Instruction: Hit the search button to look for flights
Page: home
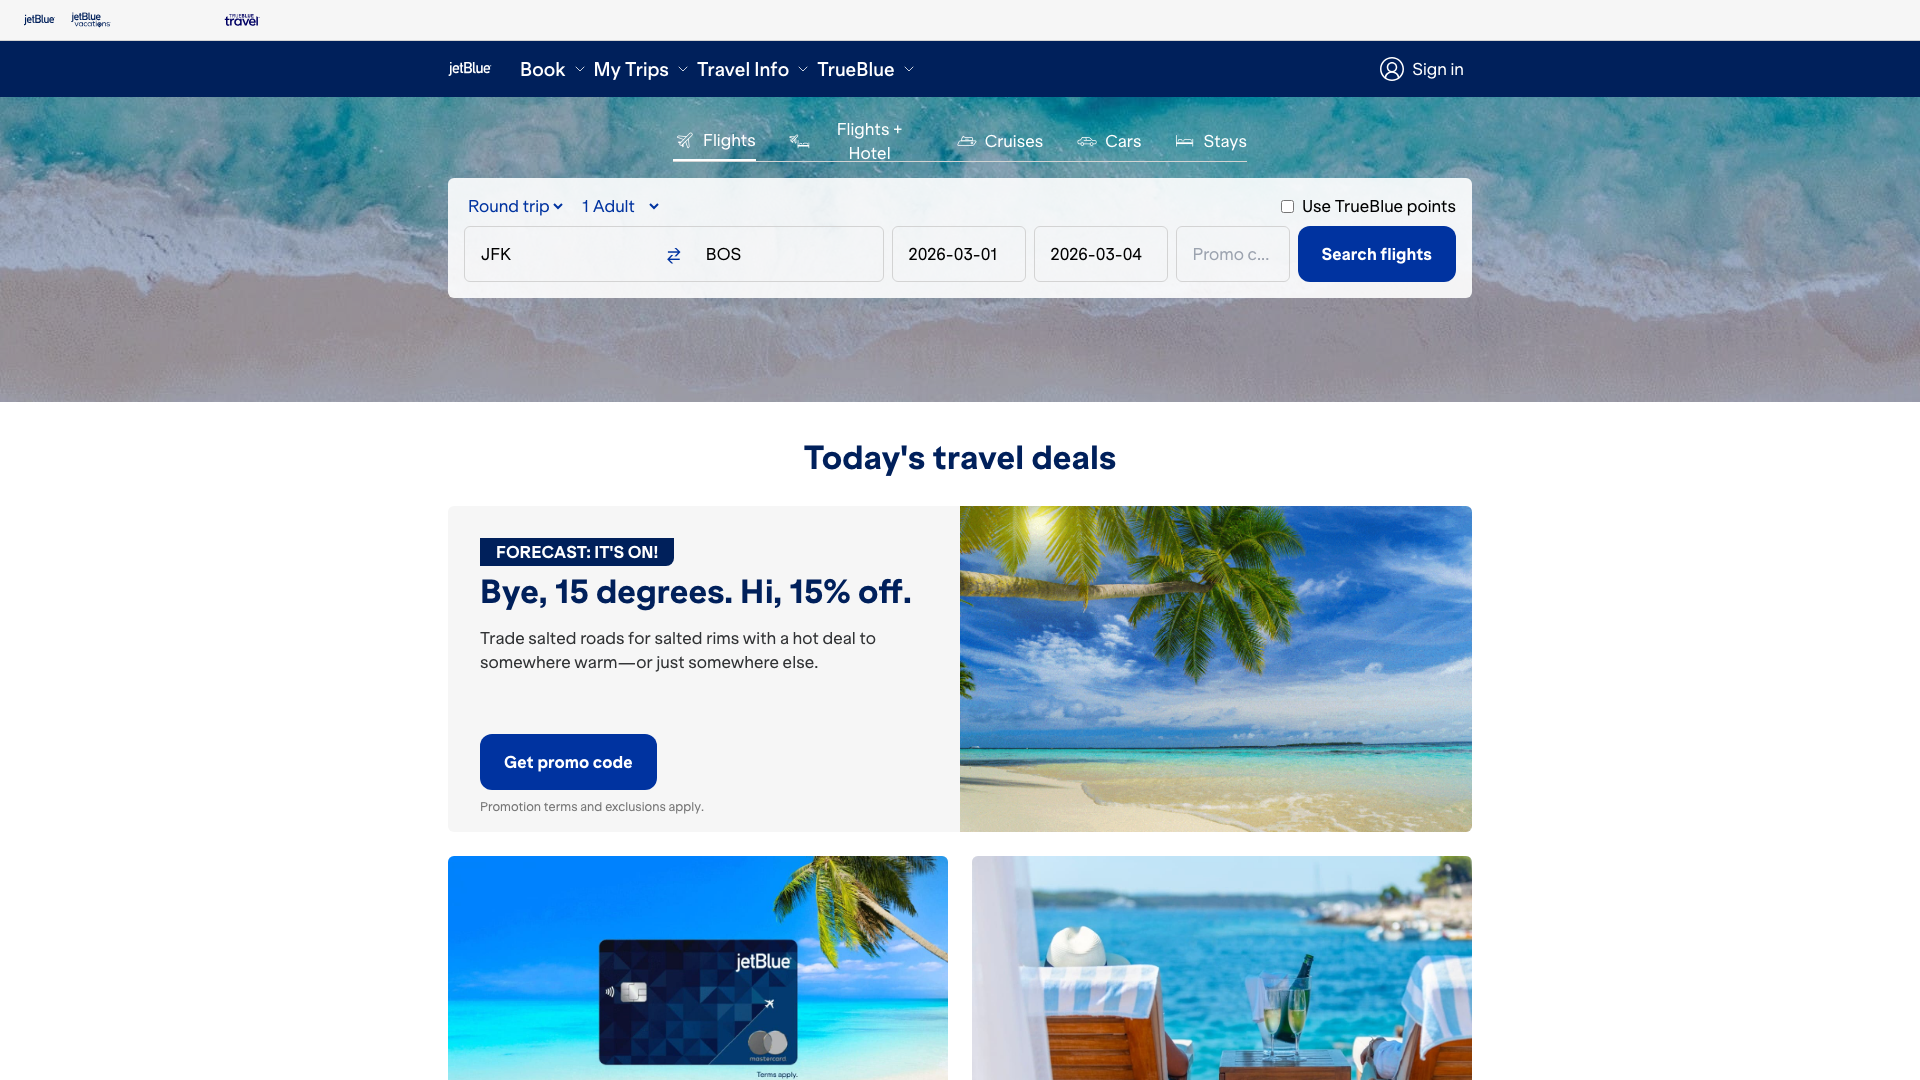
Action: click